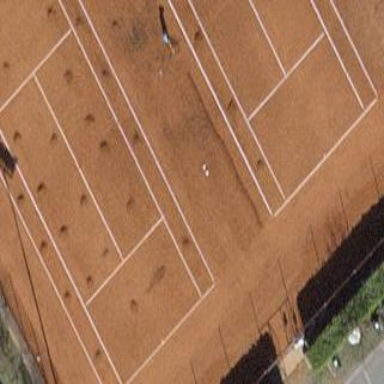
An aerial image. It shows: Clay tennis court on pitch.